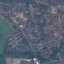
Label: Residential